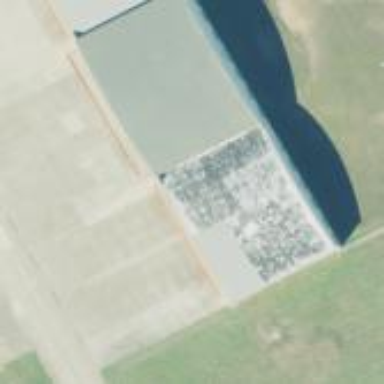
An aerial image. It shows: Hangar building at the airport.